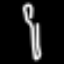
Label: fork